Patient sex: M
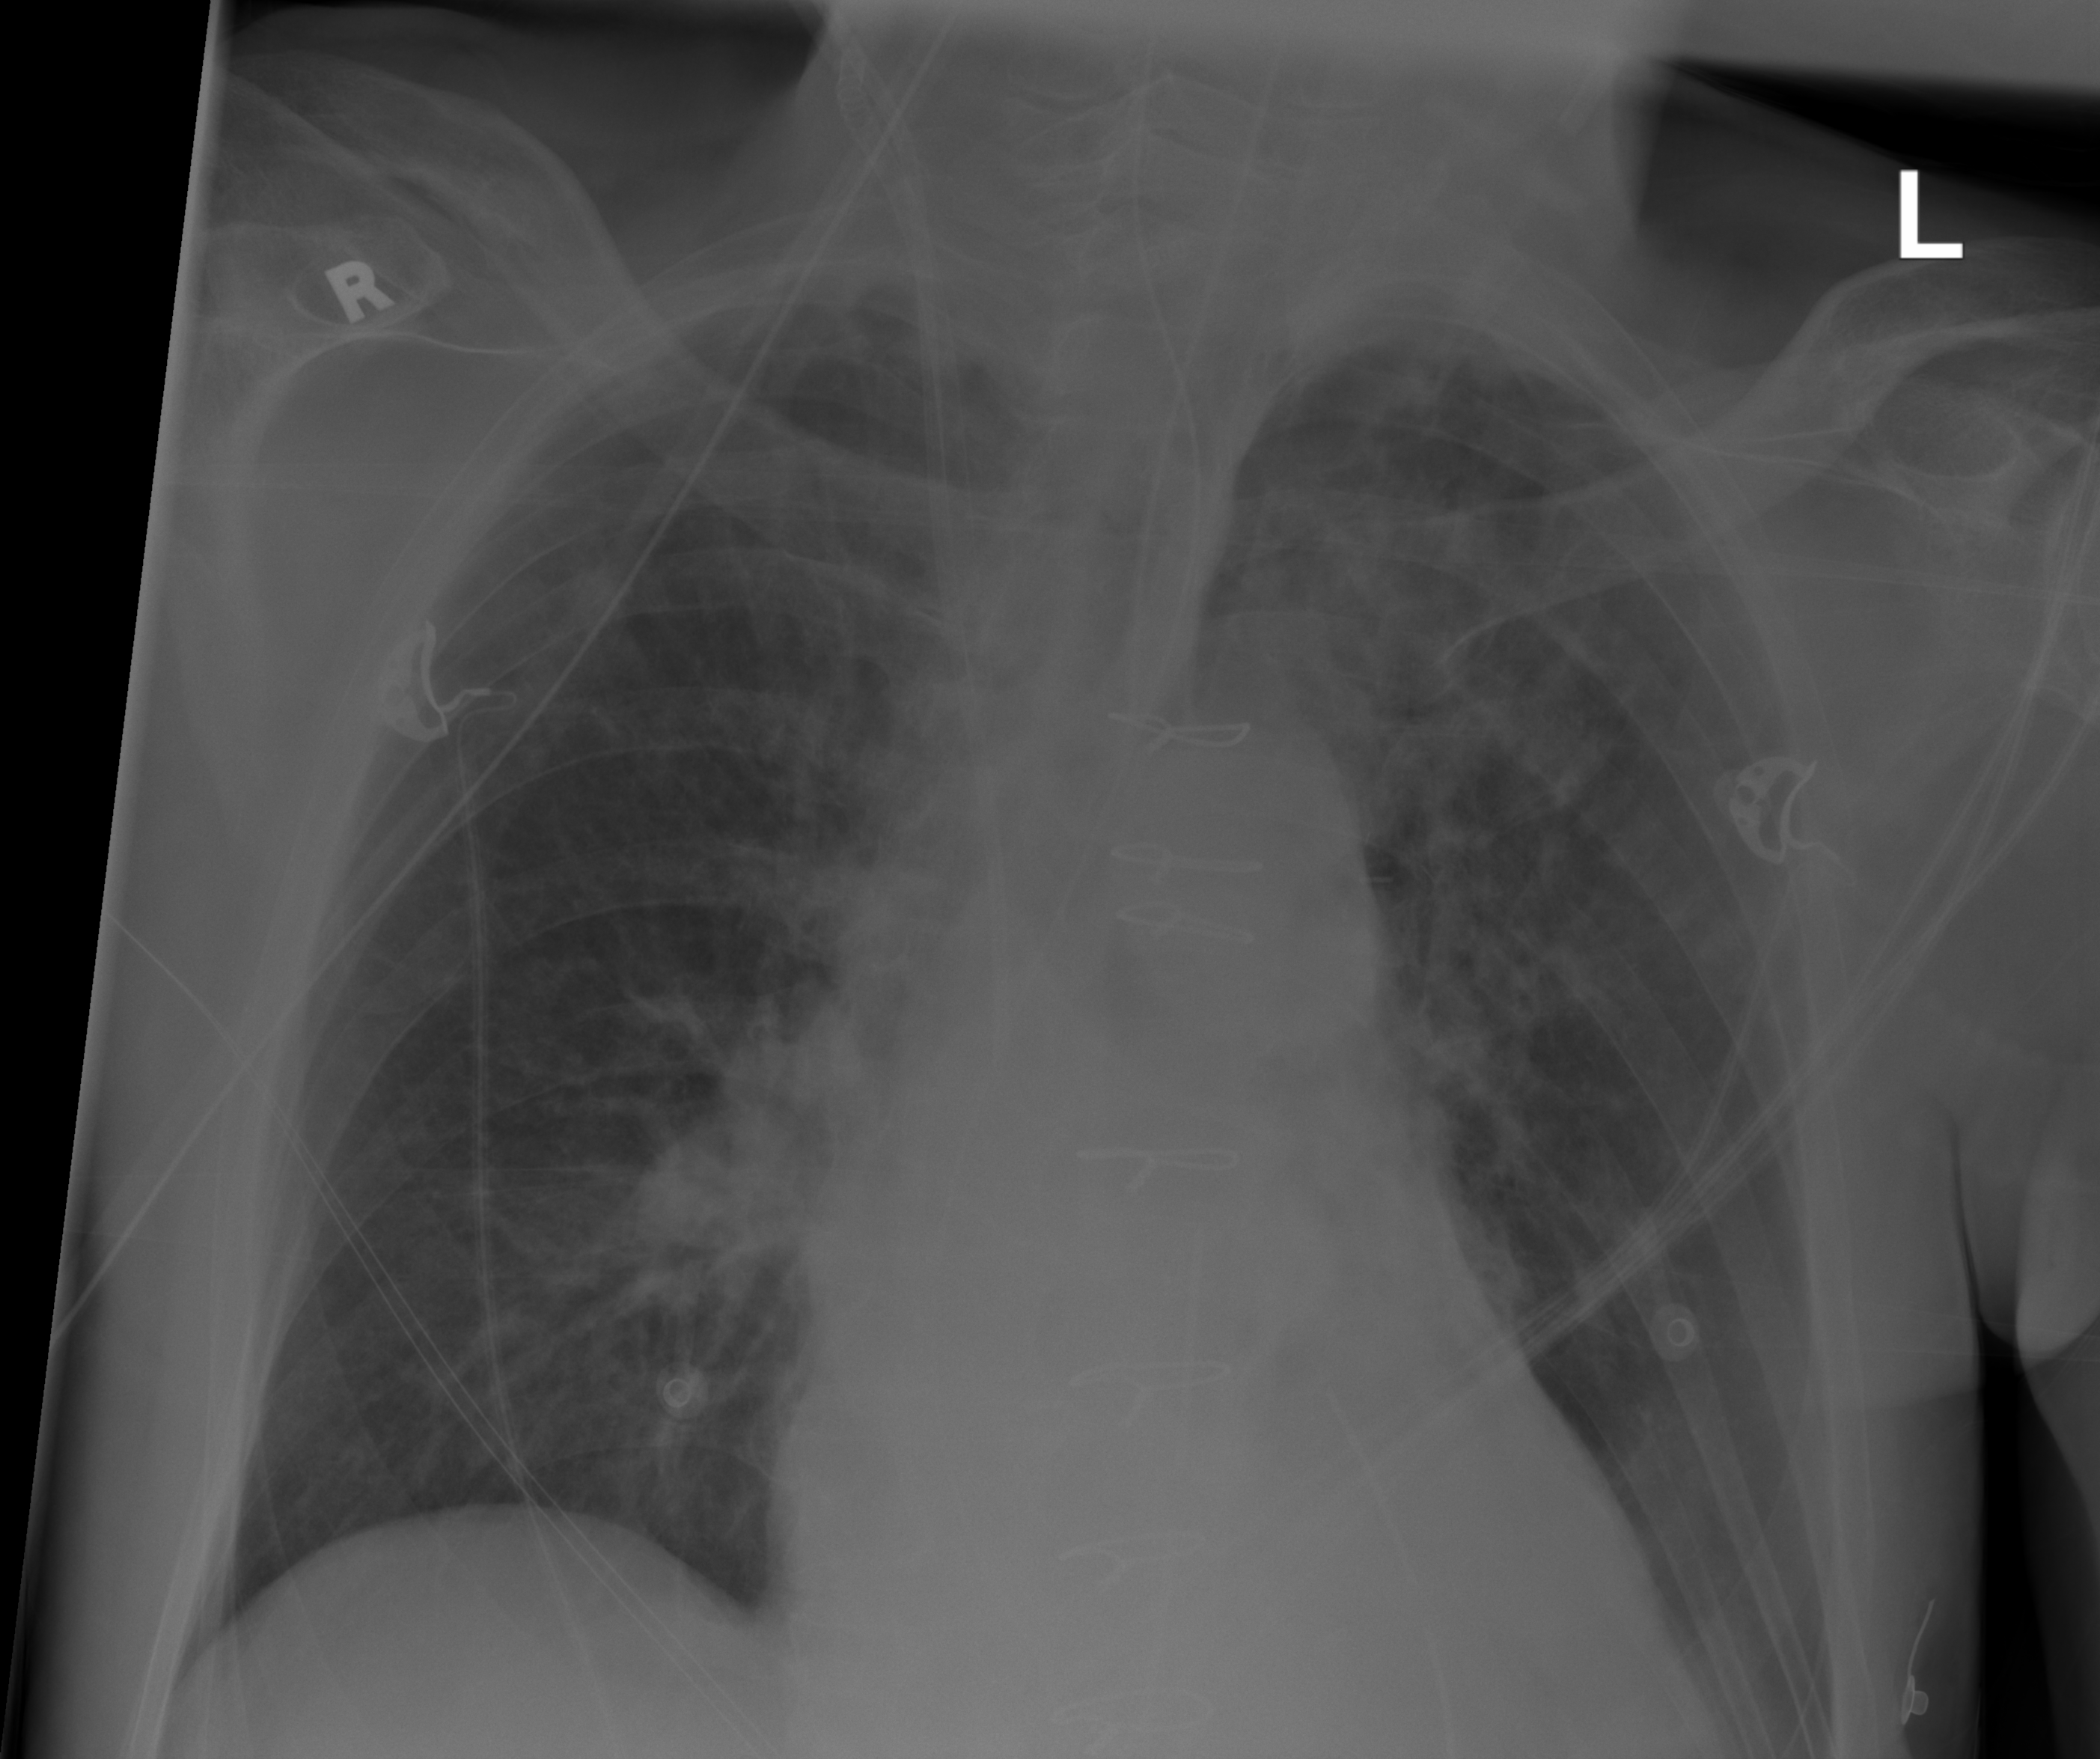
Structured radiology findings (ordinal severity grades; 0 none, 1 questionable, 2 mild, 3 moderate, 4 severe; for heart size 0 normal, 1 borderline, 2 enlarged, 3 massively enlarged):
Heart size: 0
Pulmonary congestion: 0
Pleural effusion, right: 0
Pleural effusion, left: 0
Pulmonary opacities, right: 0
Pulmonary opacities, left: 0
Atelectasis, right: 0
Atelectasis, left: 0